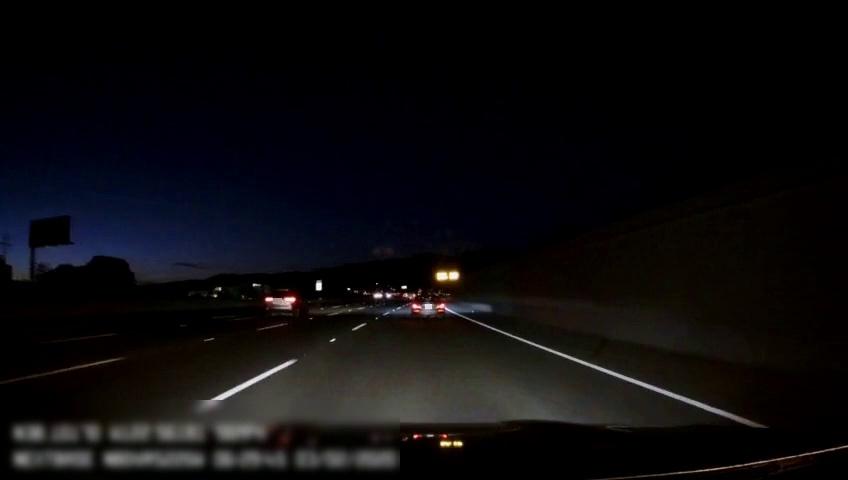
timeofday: Night
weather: Other
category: Drivable Space
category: Vehicles | Car
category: Vehicles | SUV
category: Lanes | Current Lane
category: Lanes | Alternate Lane
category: Lanes | Alternate Lane
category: Lanes | Alternate Lane